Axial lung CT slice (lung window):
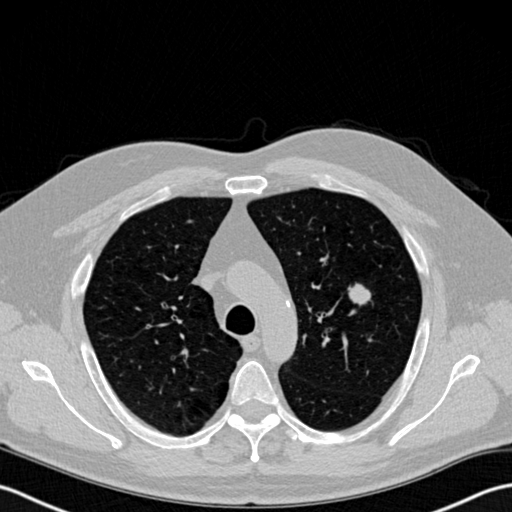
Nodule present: yes
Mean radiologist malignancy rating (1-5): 4.75